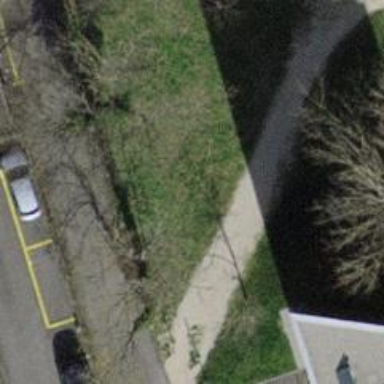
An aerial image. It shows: Footway with surface of fine gravel.